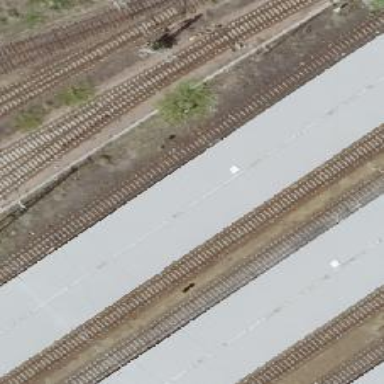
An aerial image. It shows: Railway signal.